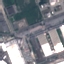
Land use / land cover class: Industrial